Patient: sex M, age 48
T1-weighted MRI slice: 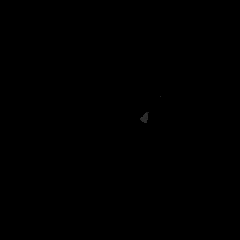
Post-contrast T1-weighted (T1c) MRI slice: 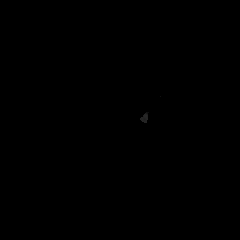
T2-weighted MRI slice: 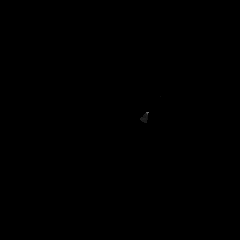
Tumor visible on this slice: no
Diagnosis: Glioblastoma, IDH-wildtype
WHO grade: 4